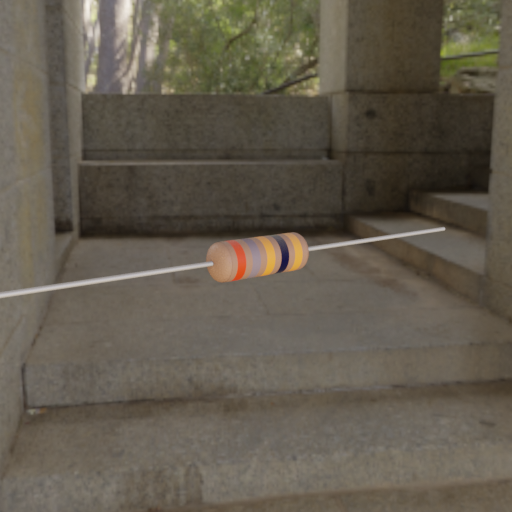
Resistor colour bands (in order): red, gray, orange, black, orange